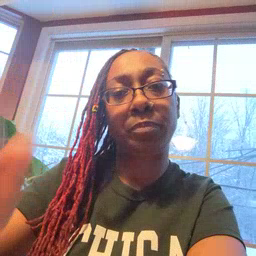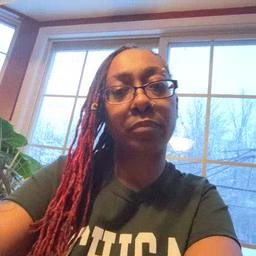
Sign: up